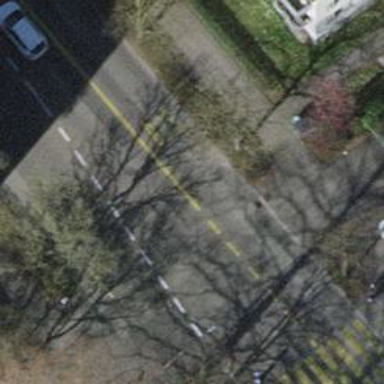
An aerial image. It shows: Avenue lined with trees.